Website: apple
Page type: payment
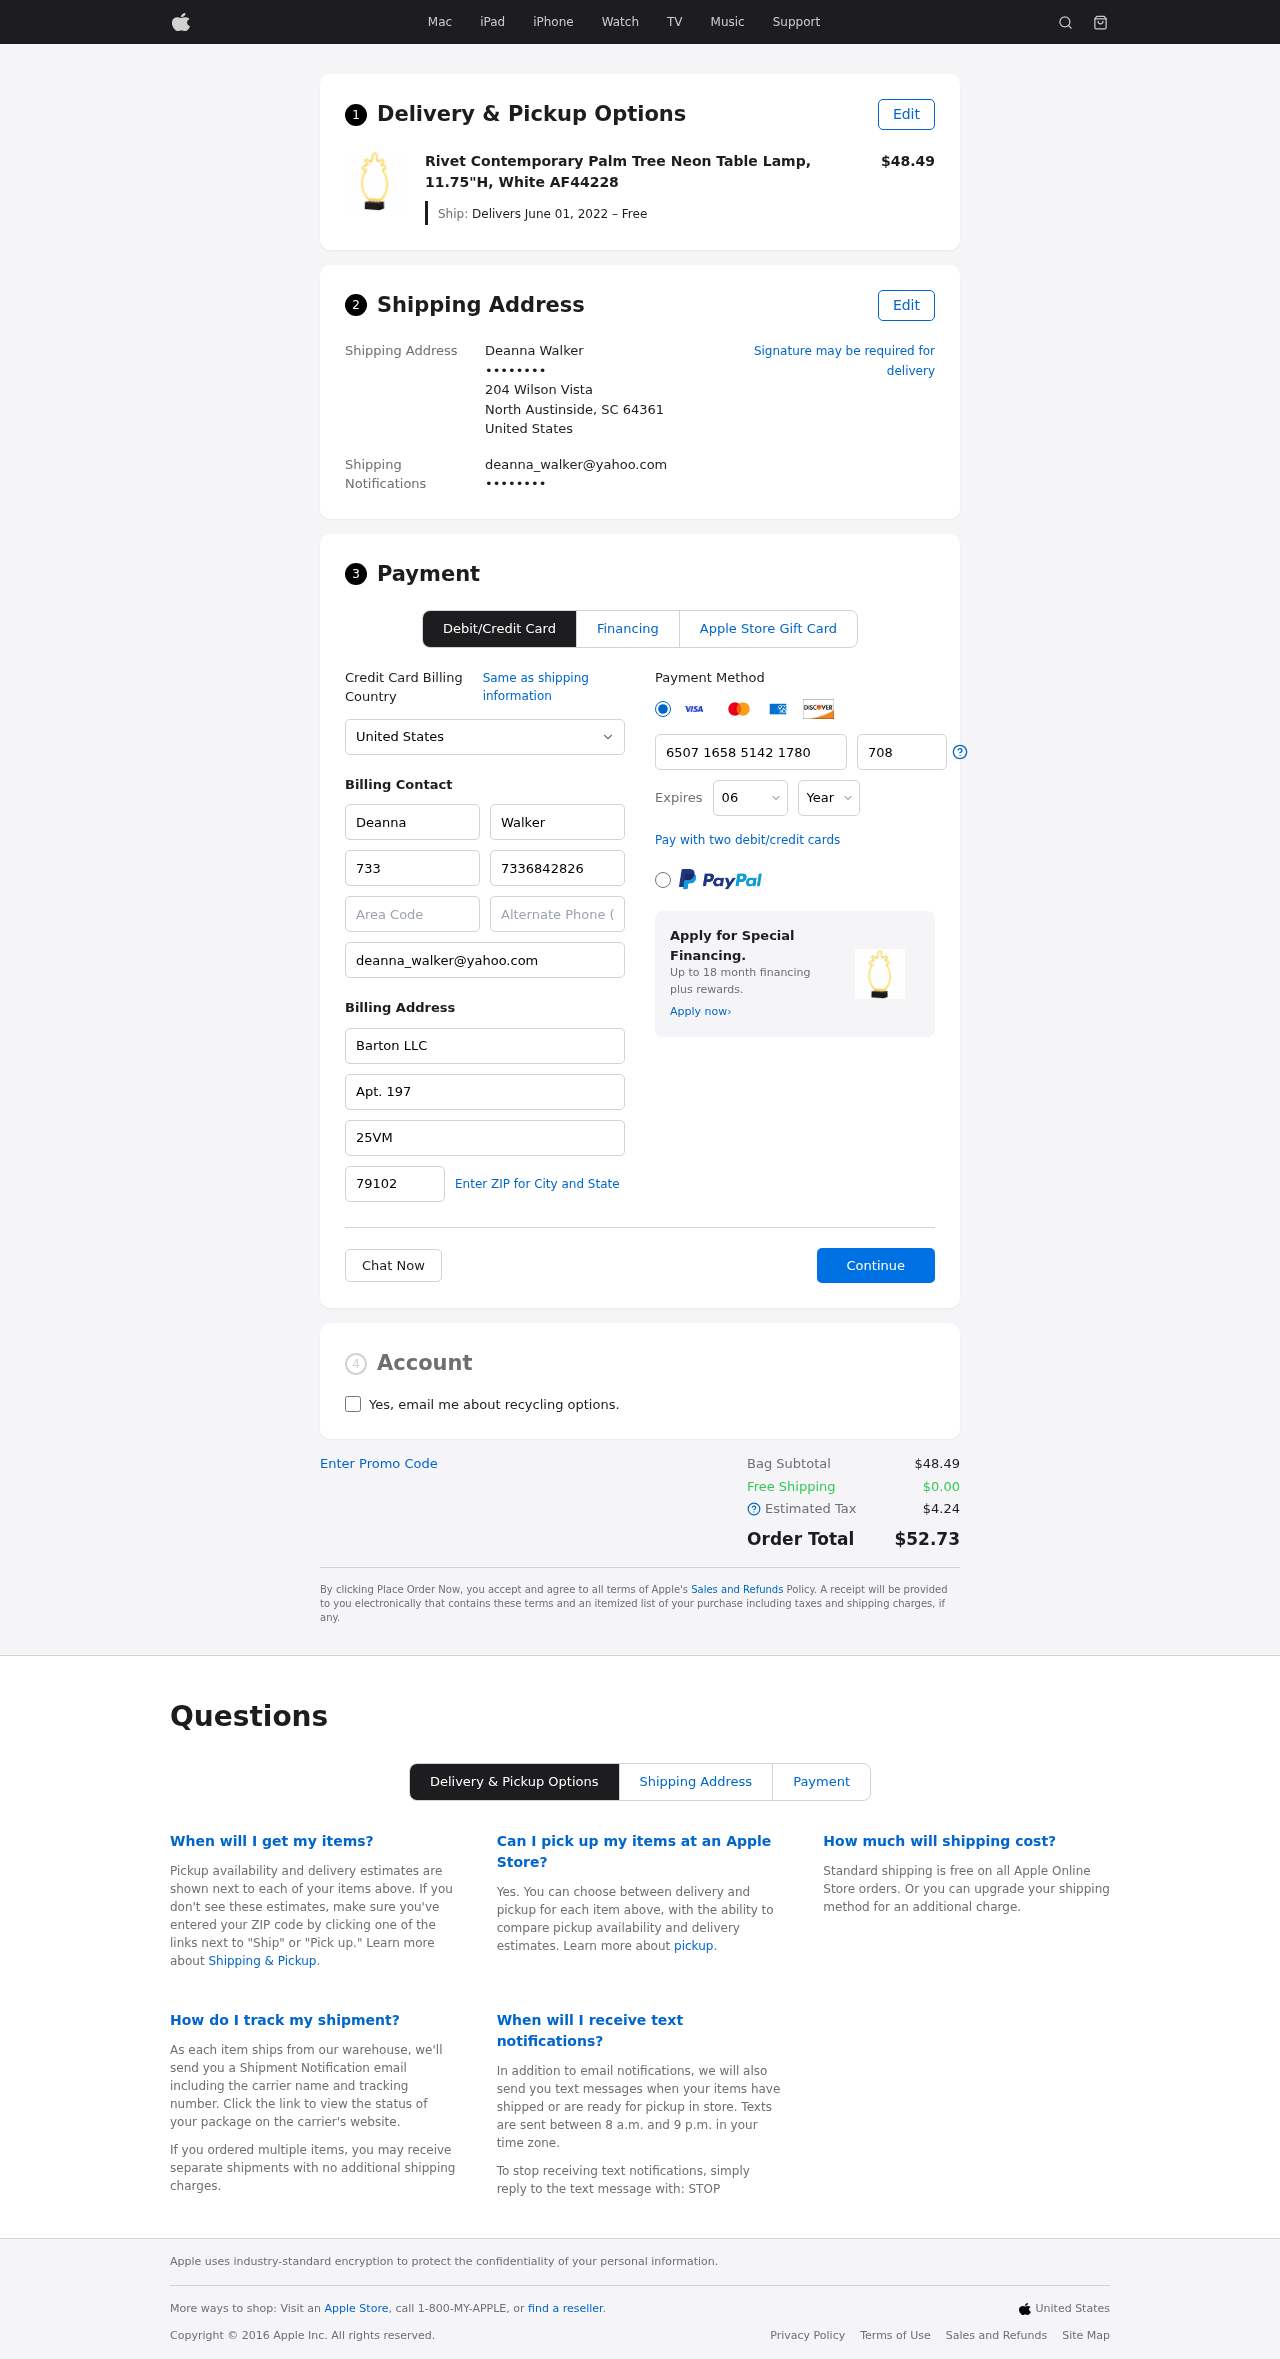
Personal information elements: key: PII_CARD_CVV
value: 708
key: PII_CARD_EXPIRY_MONTH
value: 06
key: PII_CARD_EXPIRY_YEAR
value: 26
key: PII_CARD_NUMBER
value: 6507 1658 5142 1780
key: PII_CITY_STATE_ZIP
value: North Austinside, SC 64361
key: PII_COMPANY
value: Barton LLC
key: PII_COUNTRY
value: United States
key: PII_EMAIL
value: deanna_walker@yahoo.com
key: PII_EMAIL2
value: deanna_walker@yahoo.com
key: PII_FIRSTNAME
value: Deanna
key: PII_FULLNAME
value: Deanna Walker
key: PII_LASTNAME
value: Walker
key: PII_PHONE3
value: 7336842826
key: PII_PHONE_AREA
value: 733
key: PII_POSTCODE2
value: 79102
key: PII_SECURITY_CODE
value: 25VM
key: PII_STREET
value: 204 Wilson Vista
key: PII_STREET2
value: Apt. 197
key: PII_PHONE
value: ••••••••
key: PII_PHONE2
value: ••••••••
Product elements: key: PRODUCT1_NAME
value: Rivet Contemporary Palm Tree Neon Table Lamp, 11.75"H, White AF44228
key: PRODUCT1_PRICE
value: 48.49
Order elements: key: ORDER_DELIVERY_DATE
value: Delivers June 01, 2022 – Free
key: ORDER_SUBTOTAL
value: $48.49
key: ORDER_SHIPPING_COST
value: $0.00
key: ORDER_TAX
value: $4.24
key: ORDER_TOTAL
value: $52.73